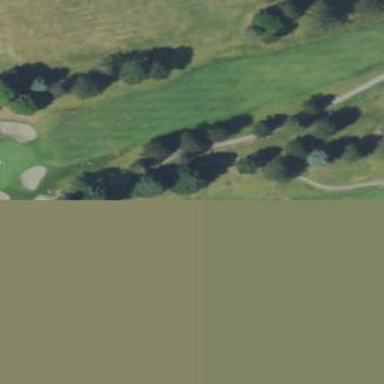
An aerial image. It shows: Well-manicured mown grass area used as golf fairway.